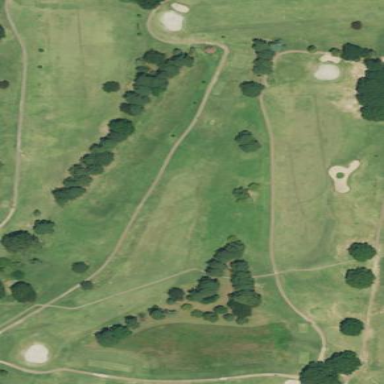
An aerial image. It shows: Designated golf cart path along service road.